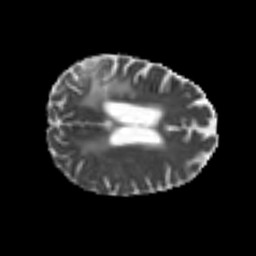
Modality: MD
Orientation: axial
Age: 50
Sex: female
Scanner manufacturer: siemens
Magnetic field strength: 3 T
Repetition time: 4.999 s
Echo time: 0.07946 s